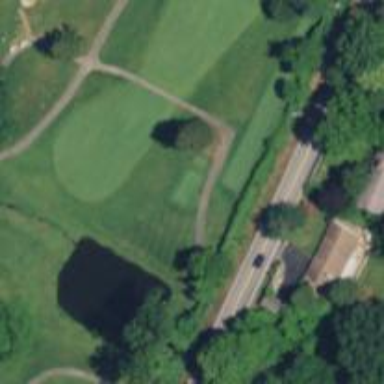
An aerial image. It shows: Golf hole.